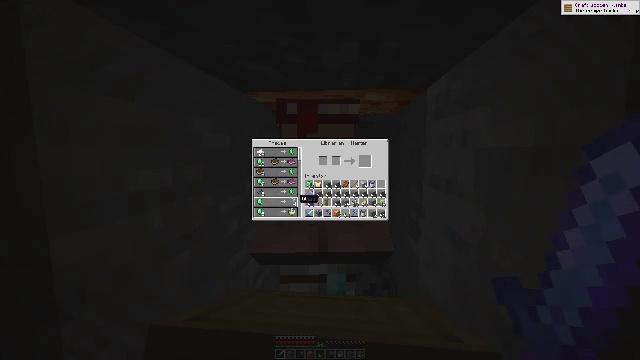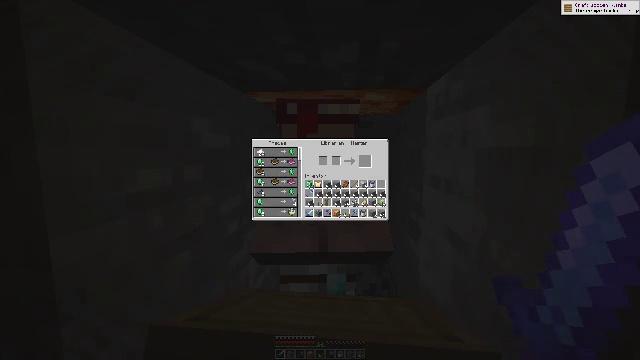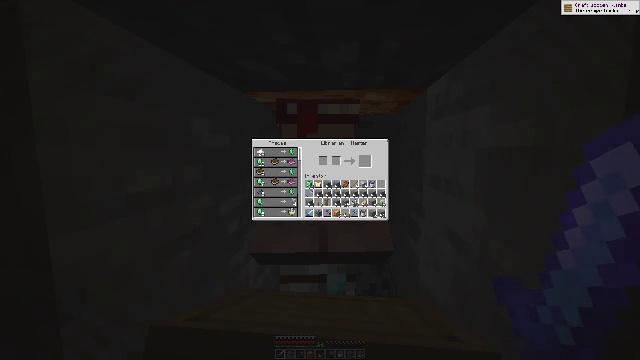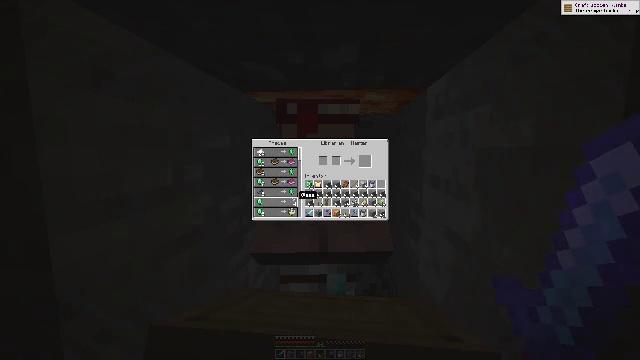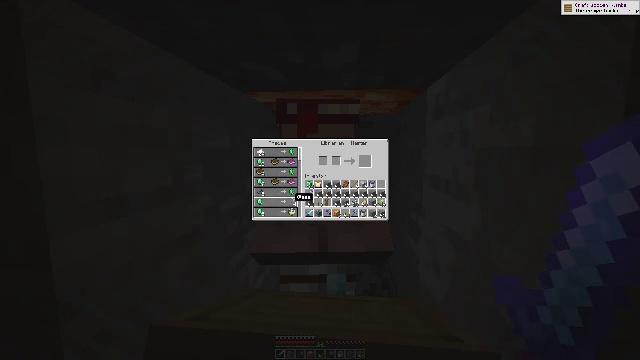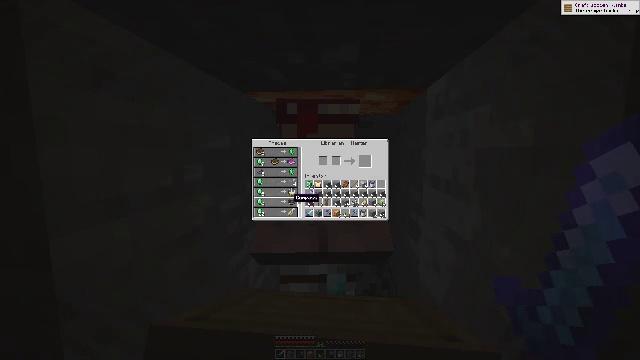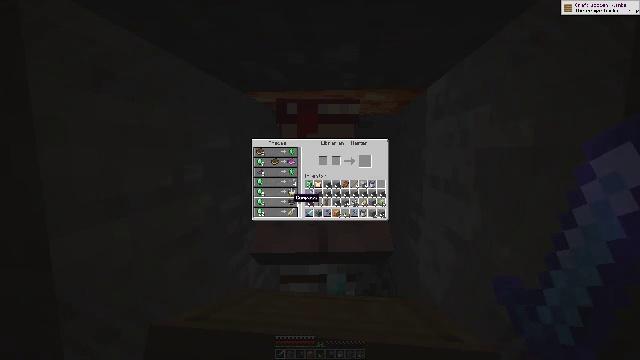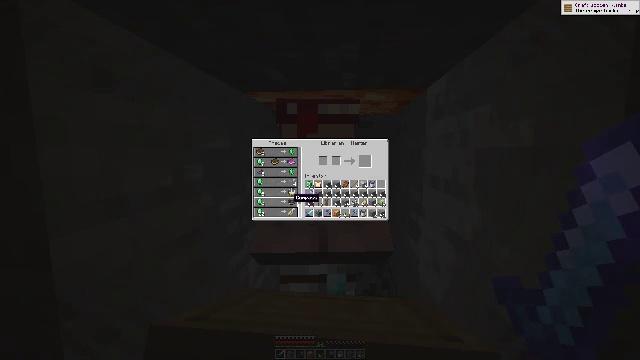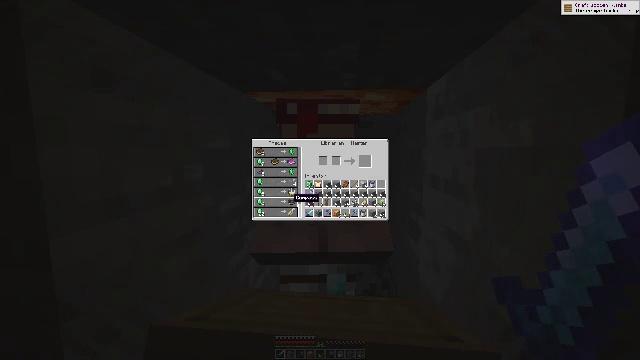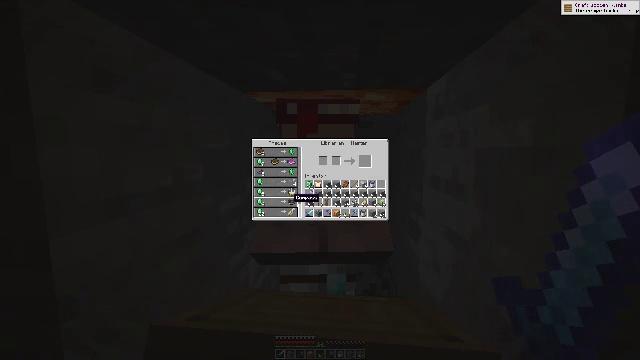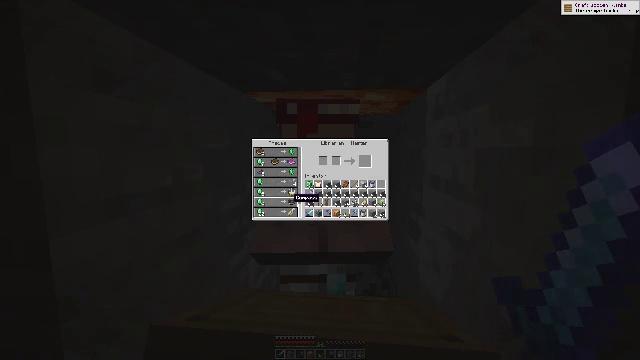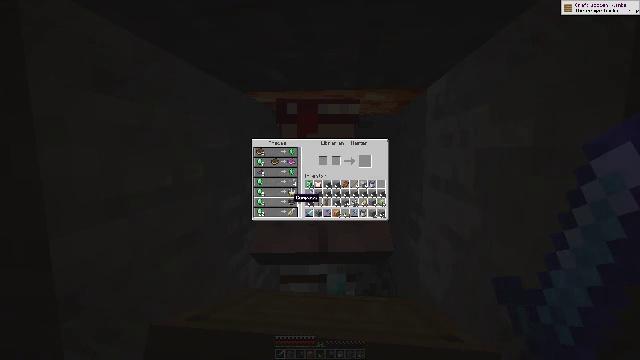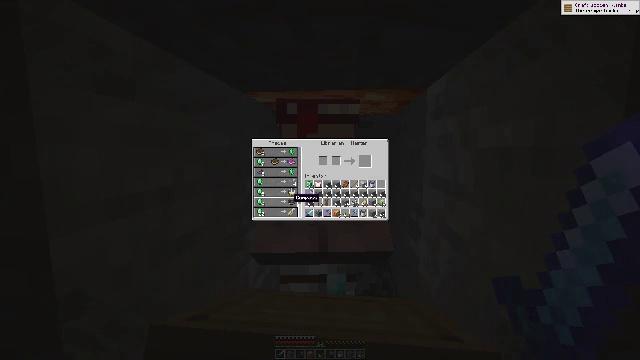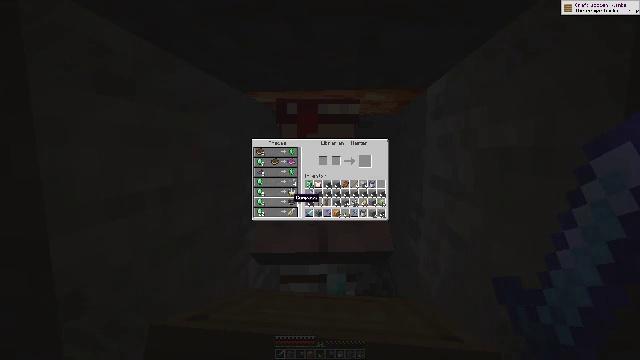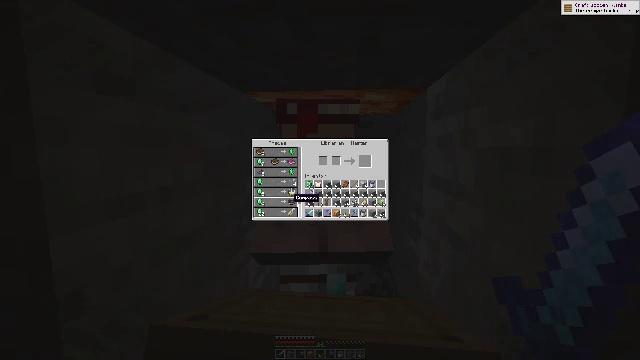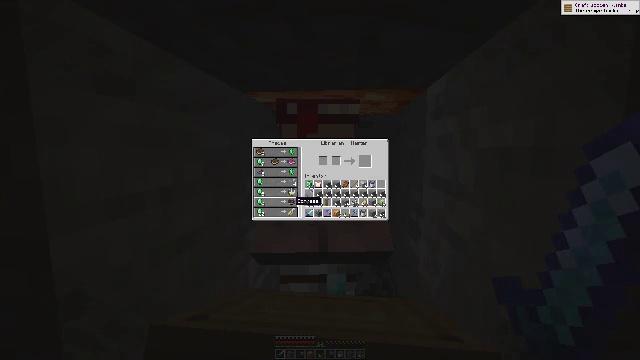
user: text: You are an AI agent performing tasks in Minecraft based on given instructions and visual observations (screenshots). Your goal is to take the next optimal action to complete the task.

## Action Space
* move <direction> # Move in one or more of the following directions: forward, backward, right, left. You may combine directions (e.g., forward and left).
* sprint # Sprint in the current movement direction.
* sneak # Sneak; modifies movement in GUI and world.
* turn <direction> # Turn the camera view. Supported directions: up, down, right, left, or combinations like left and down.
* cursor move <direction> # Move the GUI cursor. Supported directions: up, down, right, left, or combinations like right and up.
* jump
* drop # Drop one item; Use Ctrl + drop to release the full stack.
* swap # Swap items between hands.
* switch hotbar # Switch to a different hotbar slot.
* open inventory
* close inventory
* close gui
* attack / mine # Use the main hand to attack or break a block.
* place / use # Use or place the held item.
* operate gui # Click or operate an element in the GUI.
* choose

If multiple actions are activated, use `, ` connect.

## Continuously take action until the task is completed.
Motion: motion action
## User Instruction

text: Gather vines from trees or structures.
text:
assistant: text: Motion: turn up
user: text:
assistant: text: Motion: no_op
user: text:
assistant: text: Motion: no_op
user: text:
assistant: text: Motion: turn left
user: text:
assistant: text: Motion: no_op
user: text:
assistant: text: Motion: no_op
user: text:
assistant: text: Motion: no_op
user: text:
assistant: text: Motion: no_op
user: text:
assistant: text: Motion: no_op
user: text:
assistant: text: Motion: no_op
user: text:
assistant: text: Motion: no_op
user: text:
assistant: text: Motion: no_op
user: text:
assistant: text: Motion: no_op
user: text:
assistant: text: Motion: no_op
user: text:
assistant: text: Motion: turn down
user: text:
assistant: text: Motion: no_op
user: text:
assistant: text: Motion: no_op
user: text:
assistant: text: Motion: no_op
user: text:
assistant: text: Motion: no_op
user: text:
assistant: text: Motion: no_op
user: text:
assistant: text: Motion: no_op
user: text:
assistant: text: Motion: no_op
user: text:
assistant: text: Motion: no_op
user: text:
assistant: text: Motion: no_op
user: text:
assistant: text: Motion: no_op
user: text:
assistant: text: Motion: no_op
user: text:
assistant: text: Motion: no_op
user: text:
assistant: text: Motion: no_op
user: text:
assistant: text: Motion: no_op
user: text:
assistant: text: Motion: open inventory